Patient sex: M
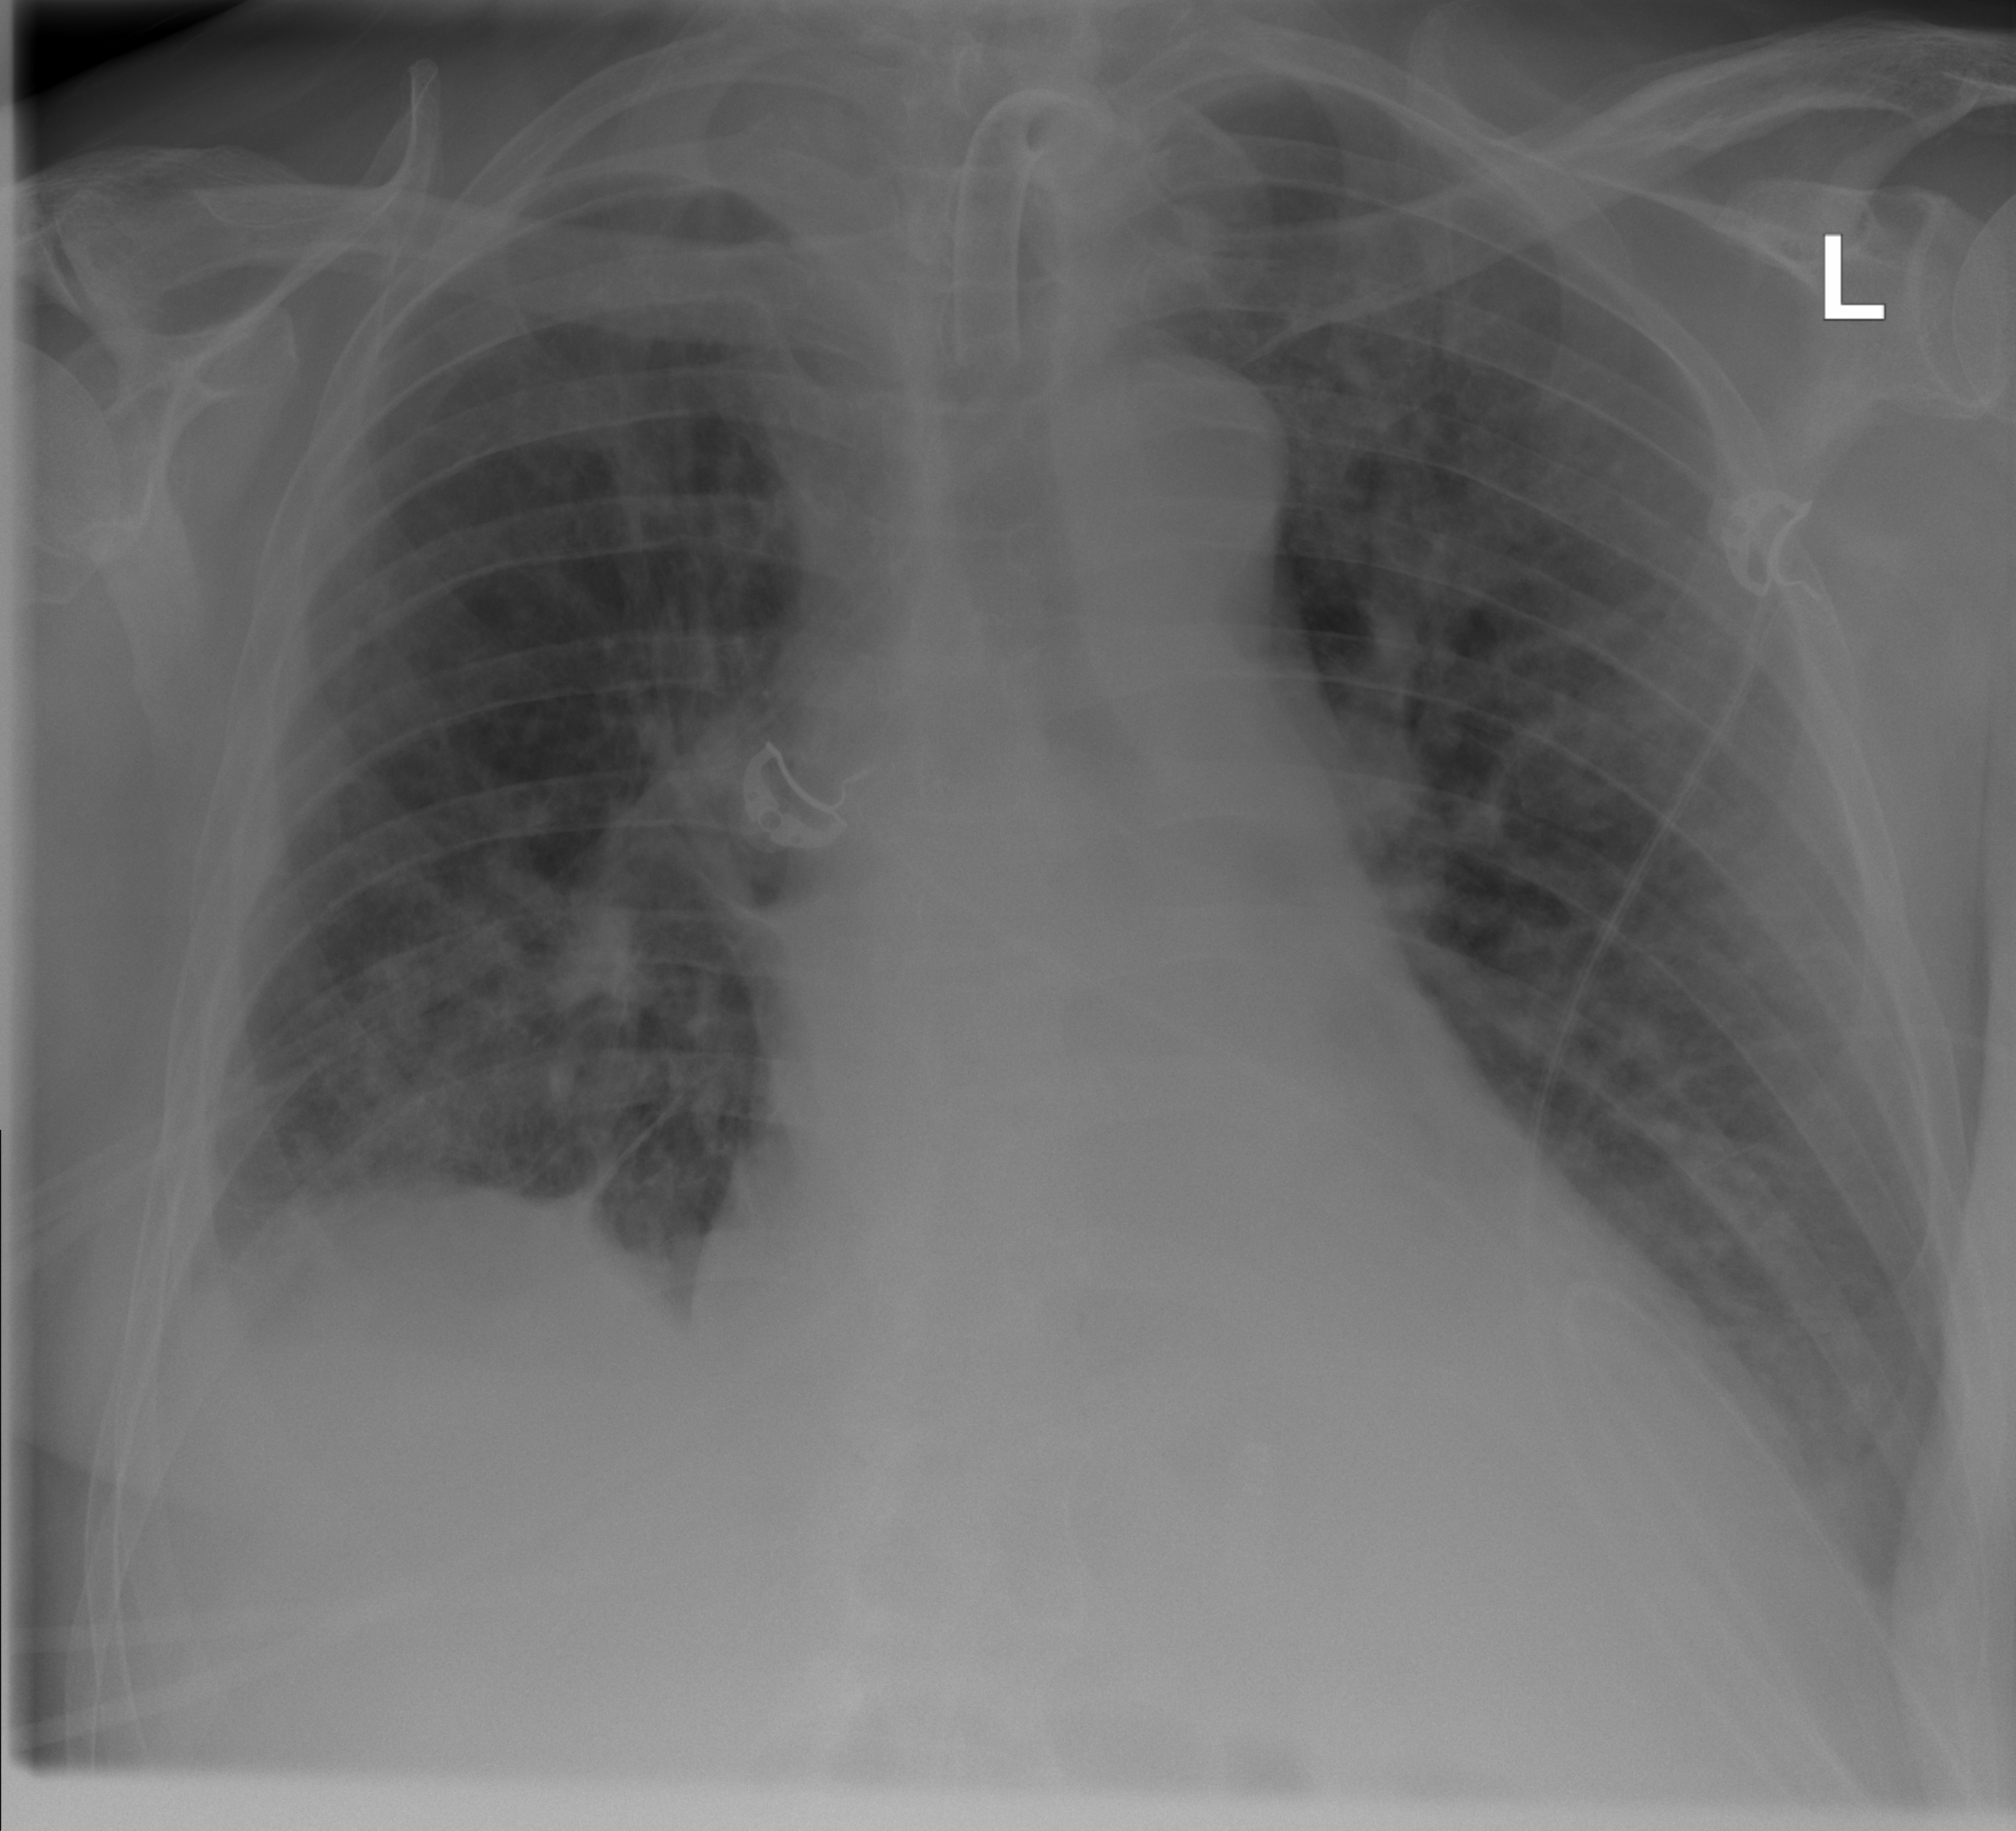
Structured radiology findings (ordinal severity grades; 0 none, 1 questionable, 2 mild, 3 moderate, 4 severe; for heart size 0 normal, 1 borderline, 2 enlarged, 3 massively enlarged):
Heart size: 0
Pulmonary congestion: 0
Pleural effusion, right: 2
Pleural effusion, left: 2
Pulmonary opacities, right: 1
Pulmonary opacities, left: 0
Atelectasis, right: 2
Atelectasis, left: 0